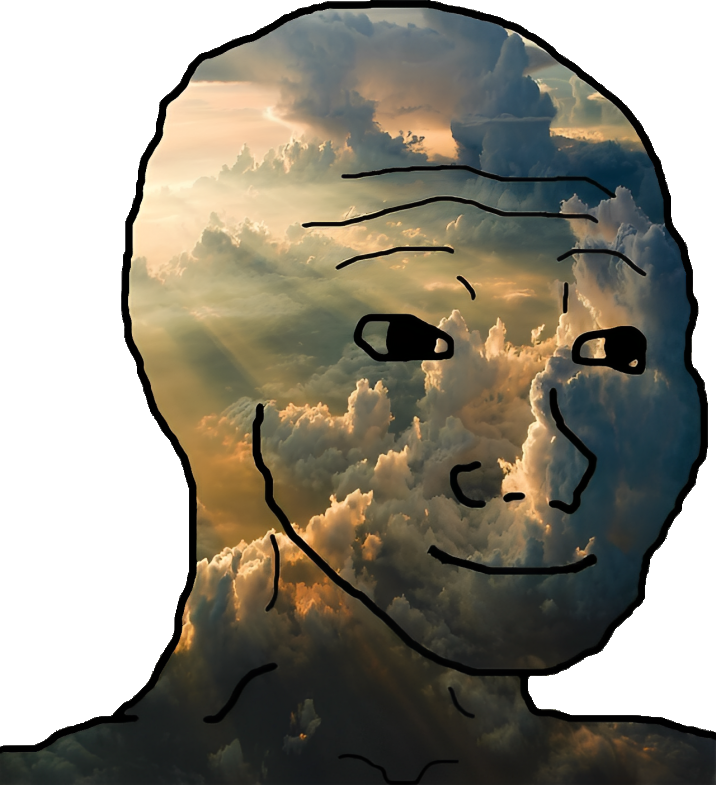
Label: 5_Bloomer